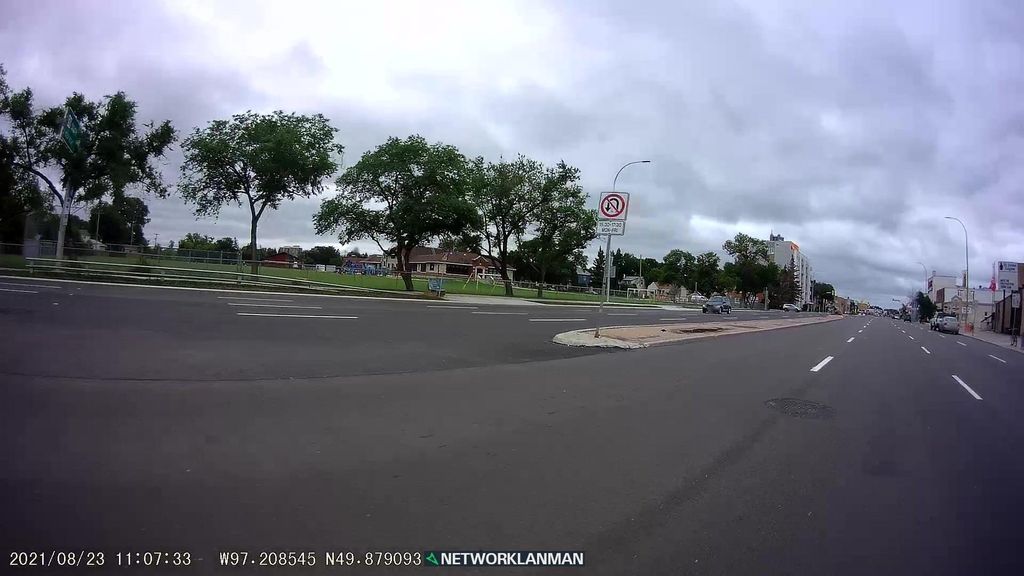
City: winnipeg